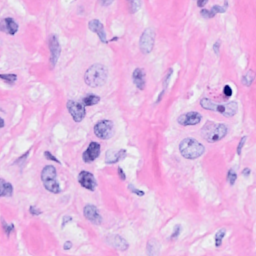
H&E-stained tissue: Breast